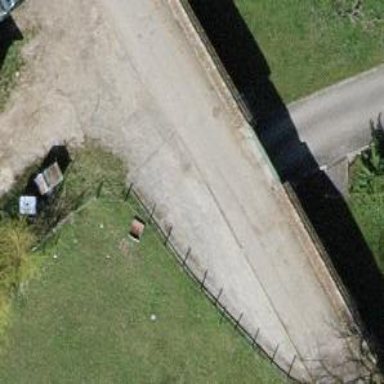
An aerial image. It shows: Gate.